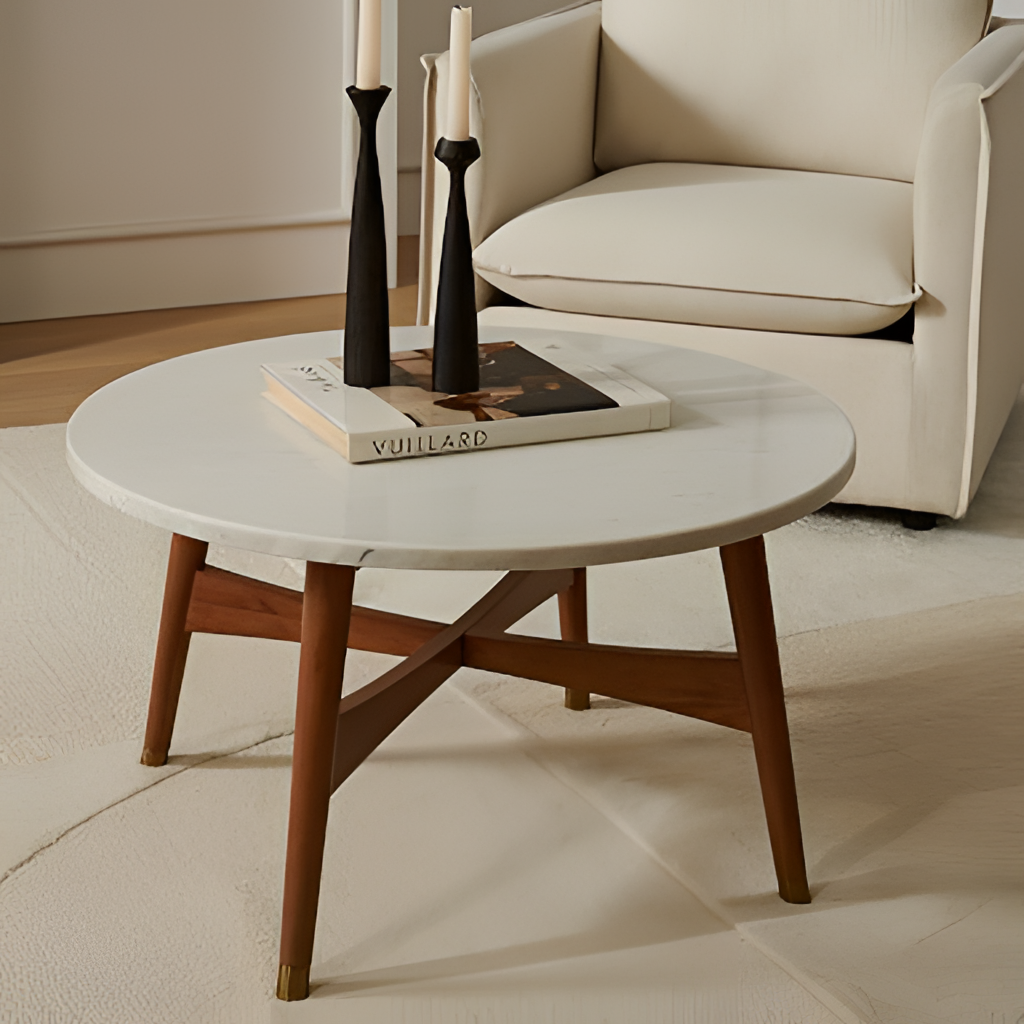
living room, stone coffee table, modern, wood flooring, with plank pattern, beige paint wallpaper, with solid pattern